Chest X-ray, AP view. Patient: 49 years old, sex M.
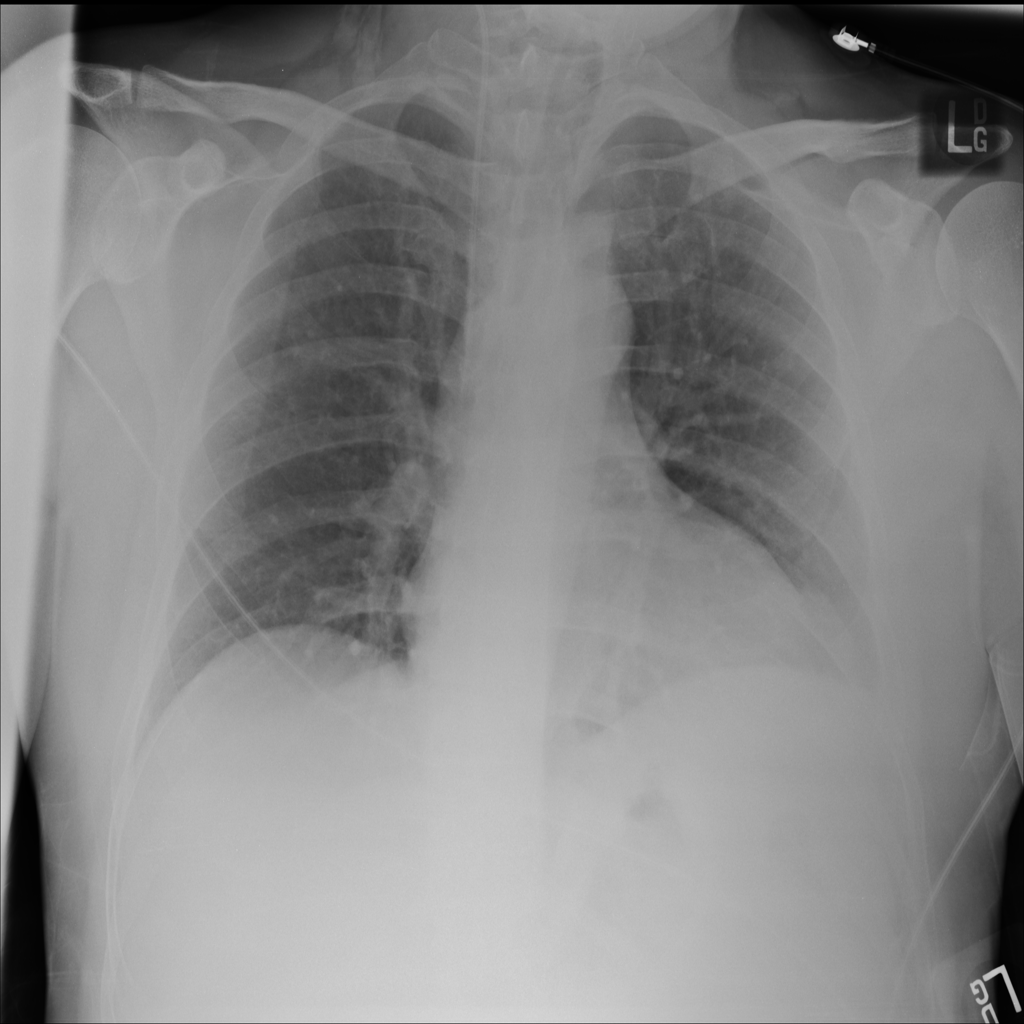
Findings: No Finding